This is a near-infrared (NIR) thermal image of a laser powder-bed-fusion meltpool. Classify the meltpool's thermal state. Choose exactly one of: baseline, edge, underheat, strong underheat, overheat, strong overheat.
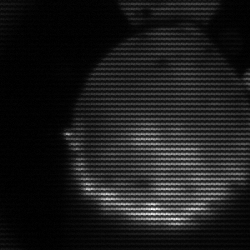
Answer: edge